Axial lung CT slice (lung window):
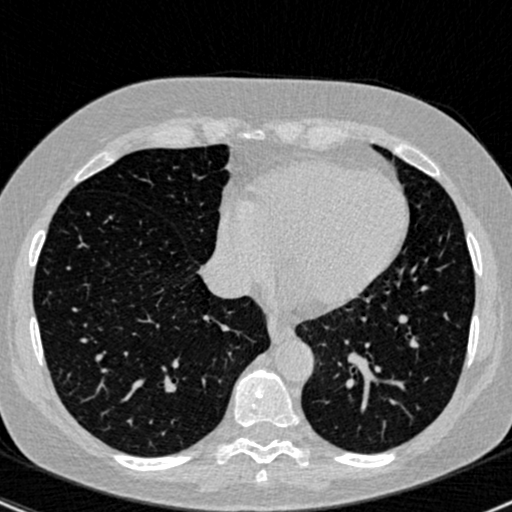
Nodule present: no